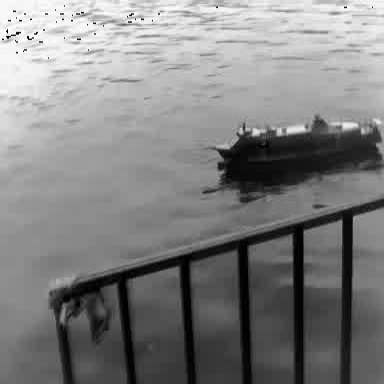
There is a container_ship in the infrared image.